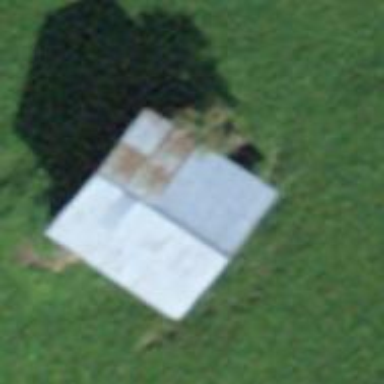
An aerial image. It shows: Barn.